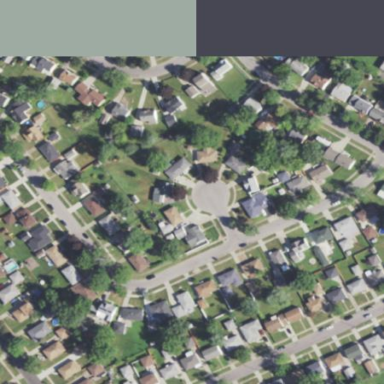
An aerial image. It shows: Residential area composed of single-family homes.